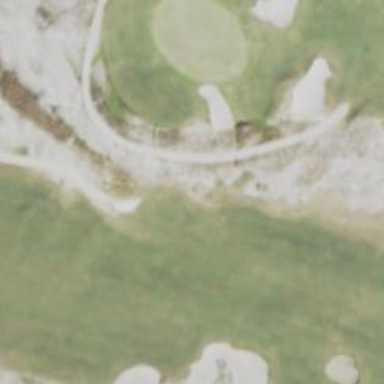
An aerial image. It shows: Pathway for golfing.